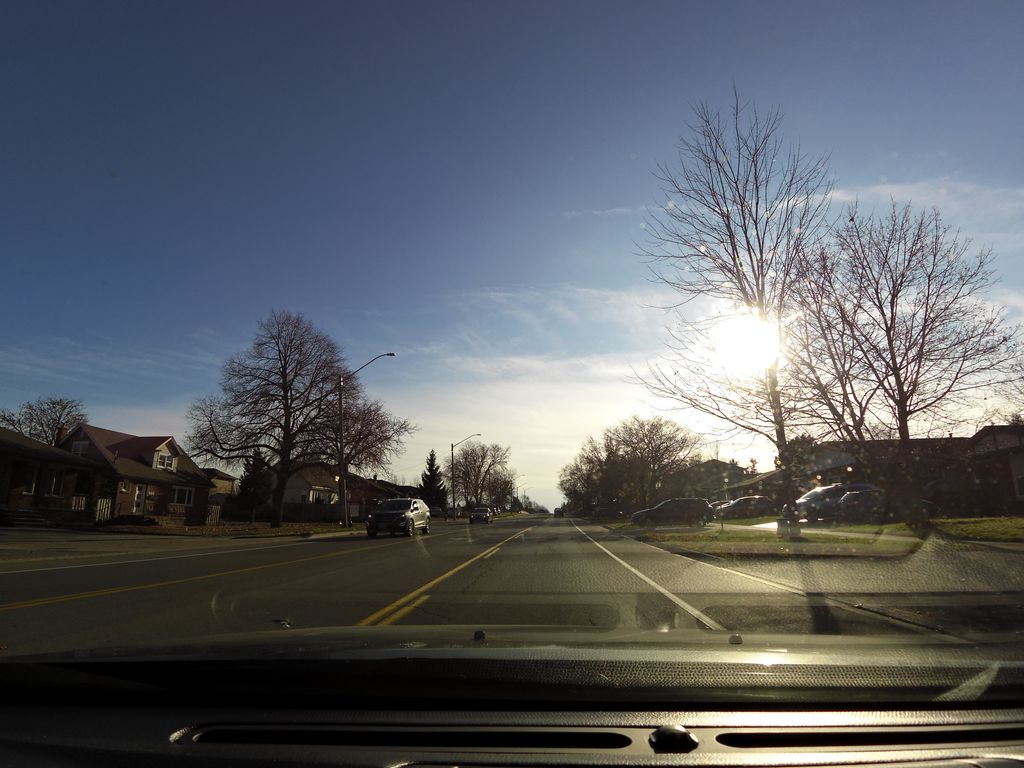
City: hamilton